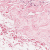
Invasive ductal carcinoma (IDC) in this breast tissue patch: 0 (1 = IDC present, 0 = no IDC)